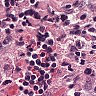
Metastatic tissue present: yes